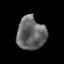
Tissue: prostate
Cell type: T cells
Senescence score: 0.3615
Nuclear area (px): 925
Mean DAPI intensity: 101.176